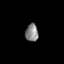
Tissue: skin
Cell type: Epithelial cells
Senescence score: 0.2447
Nuclear area (px): 220
Mean DAPI intensity: 133.882